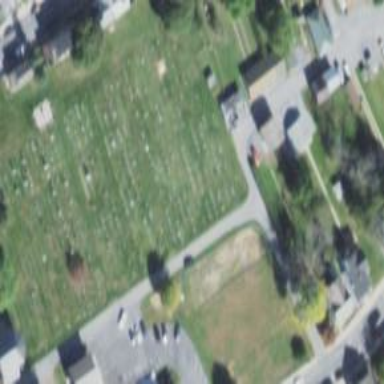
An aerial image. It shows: Cemetery.